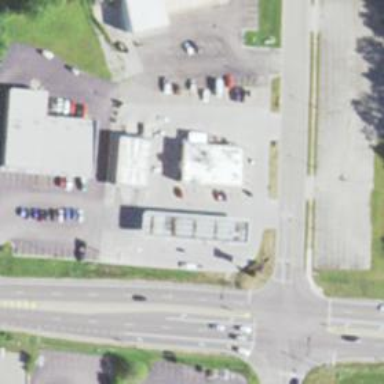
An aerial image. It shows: Convenience shop.